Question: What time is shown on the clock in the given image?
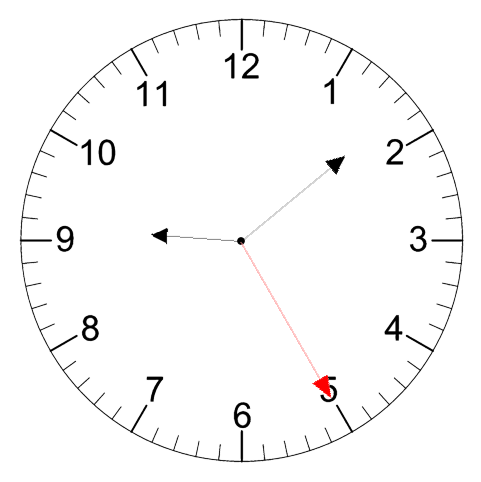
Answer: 09:08:25